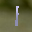
Label: 1